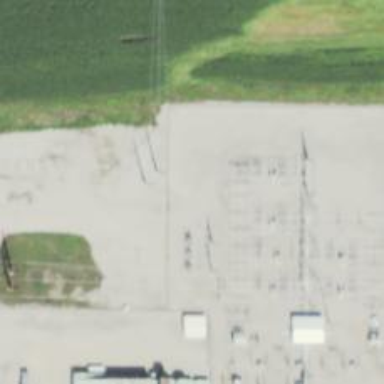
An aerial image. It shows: Switch for power supply.